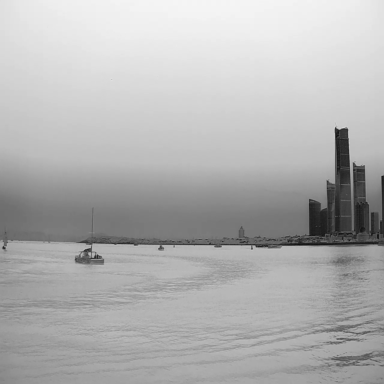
There are eight objects shown in the infrared image, including a container_ship, five bulk_carriers, and two sailboats.